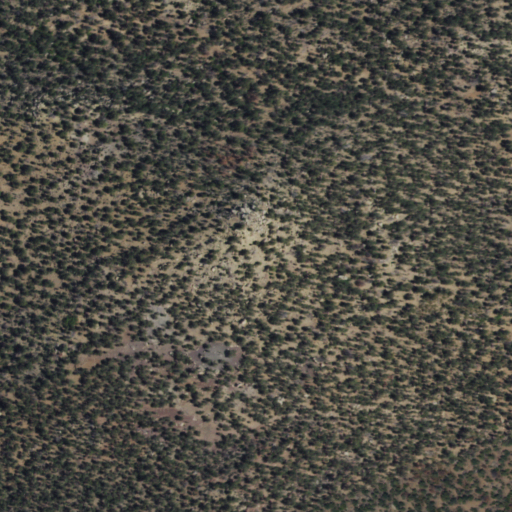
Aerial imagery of mountain in New Mexico named Pecho de la Doncella containing evergreen forest and shrub